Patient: sex M, age 62
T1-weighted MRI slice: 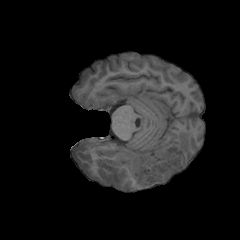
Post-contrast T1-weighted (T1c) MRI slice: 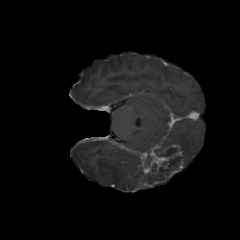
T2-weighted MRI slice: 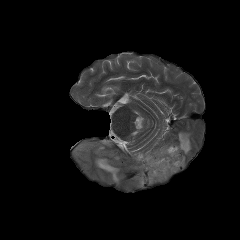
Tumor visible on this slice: yes
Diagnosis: Glioblastoma, IDH-wildtype
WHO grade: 4